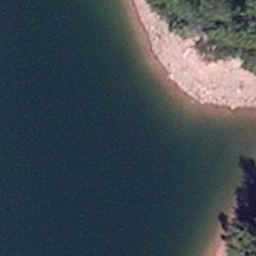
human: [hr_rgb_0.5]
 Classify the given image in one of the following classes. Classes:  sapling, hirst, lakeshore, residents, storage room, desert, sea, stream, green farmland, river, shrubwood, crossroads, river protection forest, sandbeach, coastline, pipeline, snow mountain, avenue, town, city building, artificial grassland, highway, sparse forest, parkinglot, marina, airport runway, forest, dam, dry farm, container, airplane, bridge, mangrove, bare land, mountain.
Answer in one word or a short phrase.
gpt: lakeshore